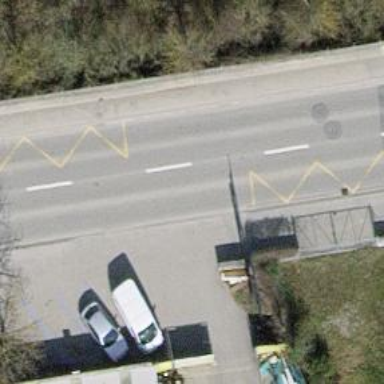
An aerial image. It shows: Unmarked crossing on the road.